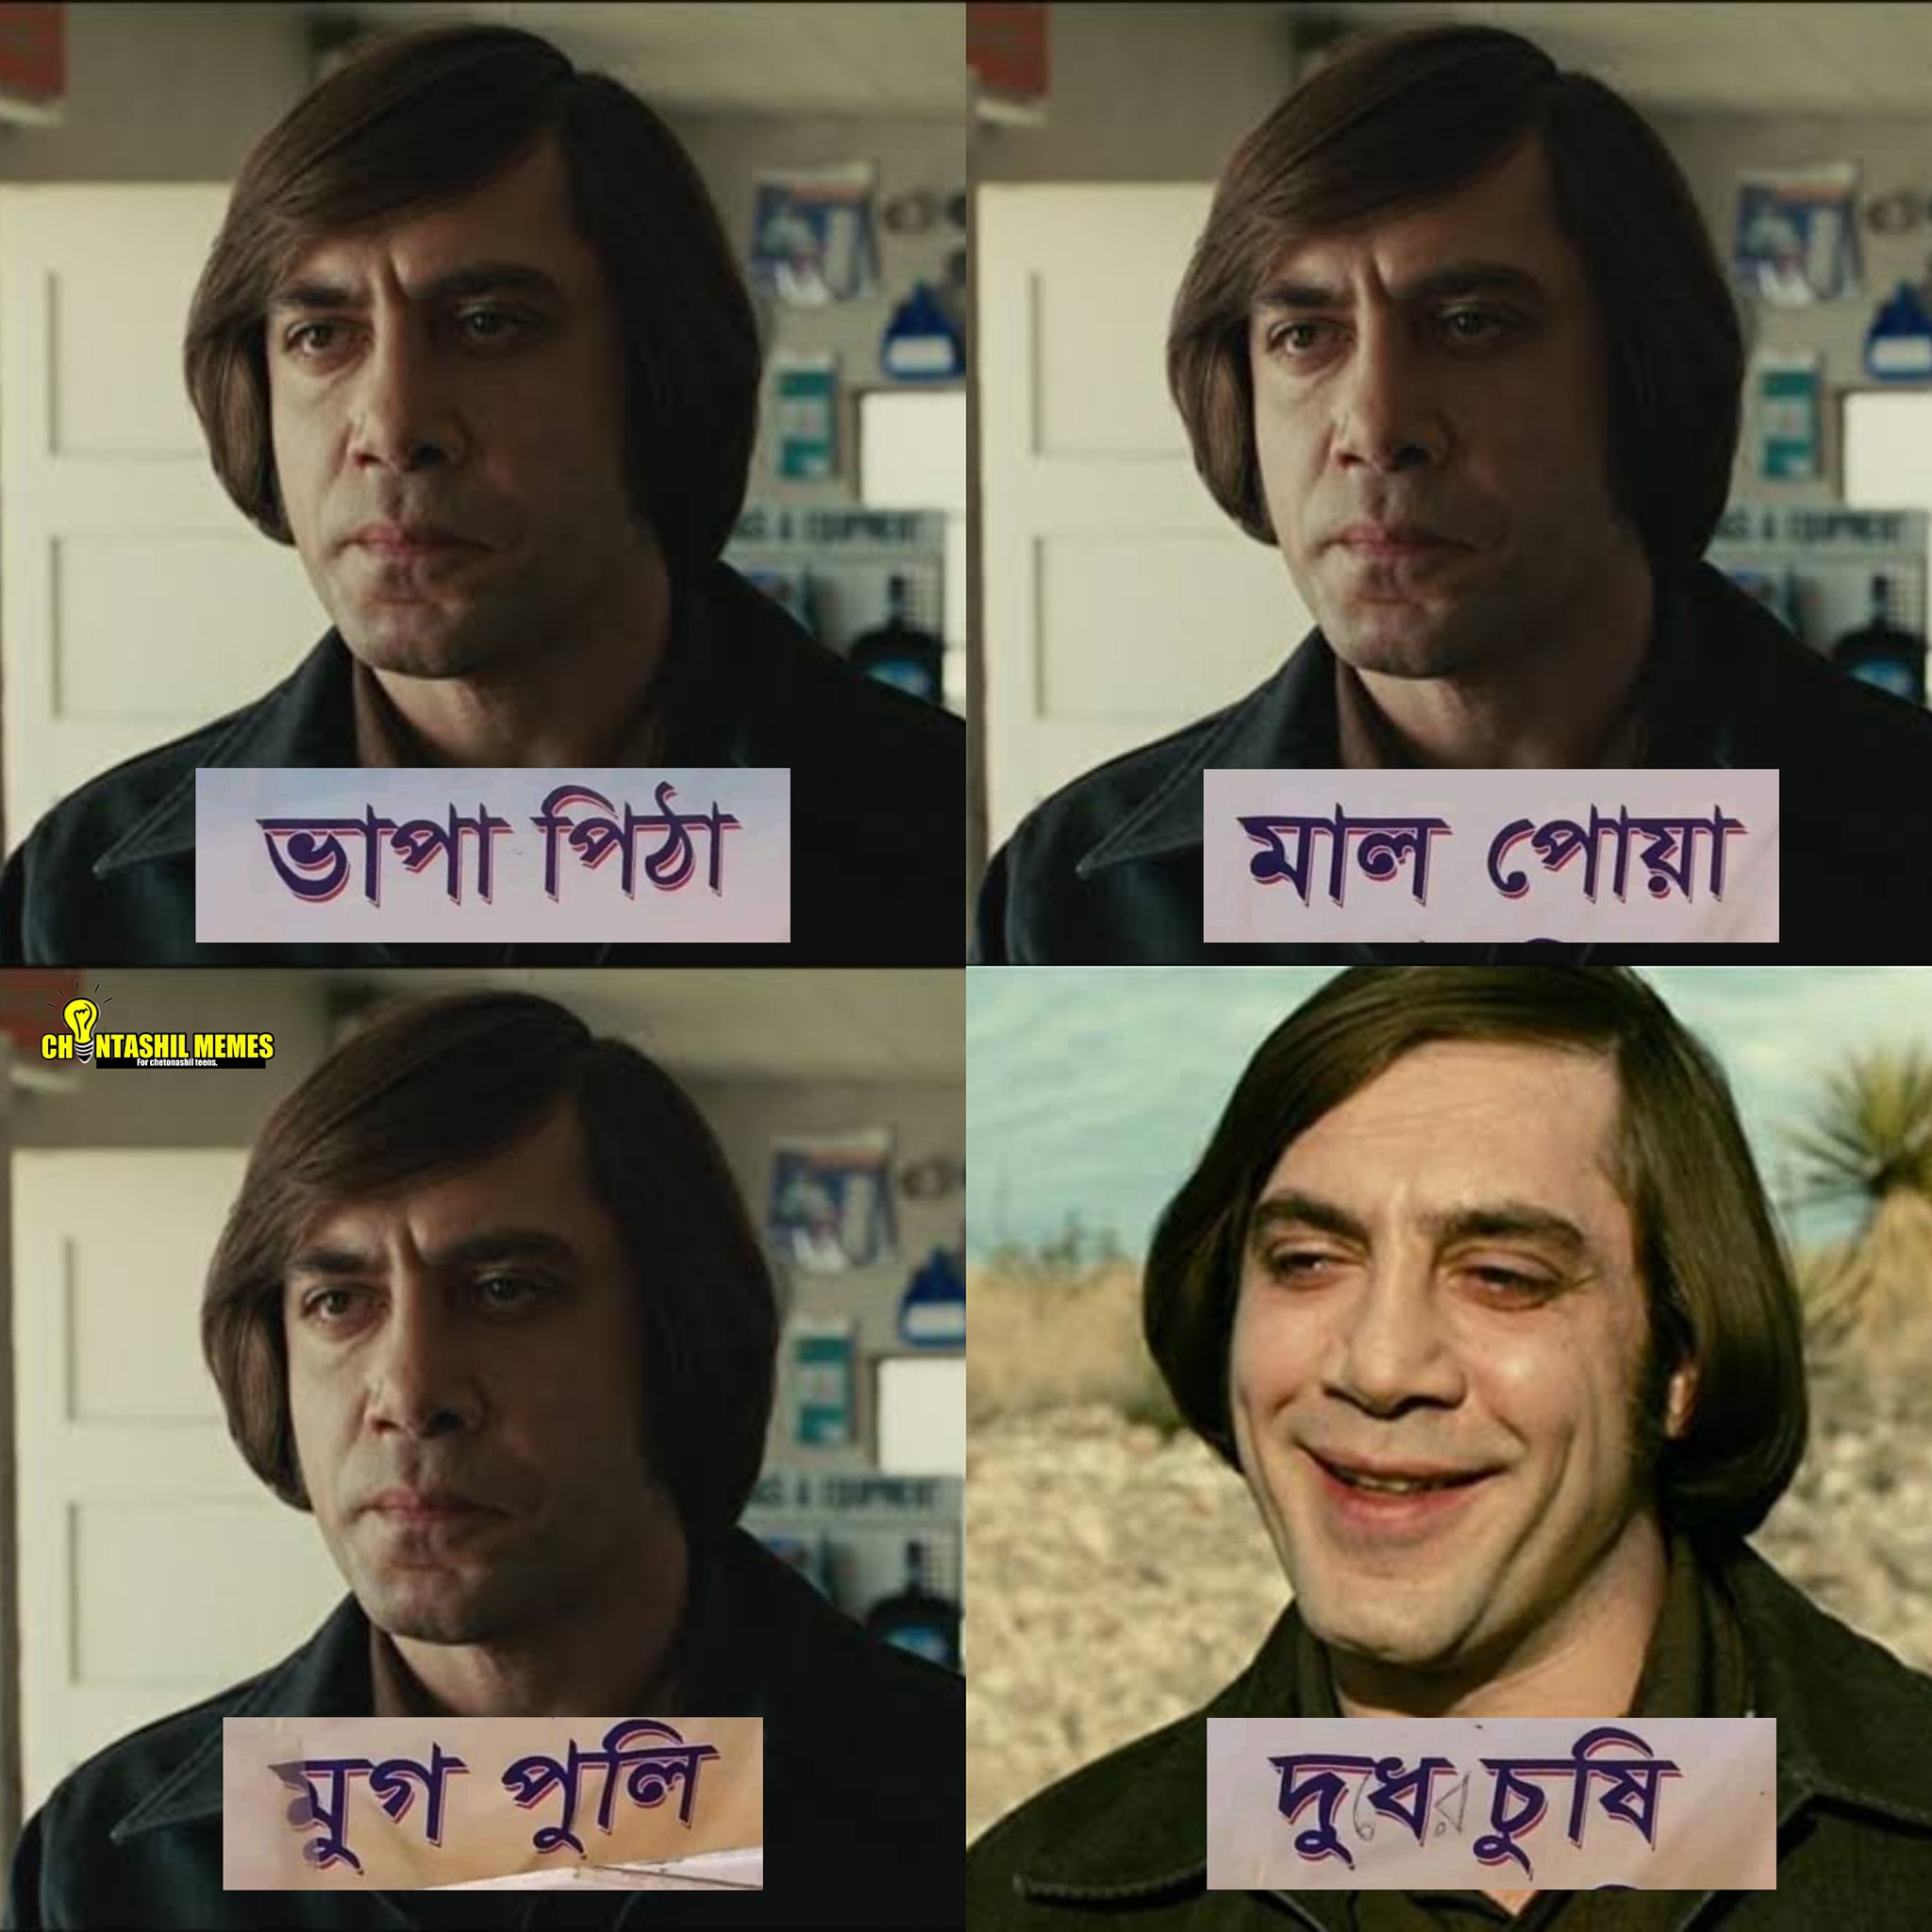
Caption: ভাপা পিঠা    মাল পোয়া    মুগ পুলি   দুধ চুষি
Label: non-hate